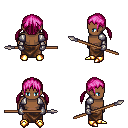
a pixel art fantasy rpg character, male body template, human, dark skin, steel arm armor, robe skirt, pink twin-tailed hairstyle, metal gloves, gold boots, spear, four views (front, back, left, right), 2x2 character sprite sheet, small pixel art, hard edges, no anti-aliasing